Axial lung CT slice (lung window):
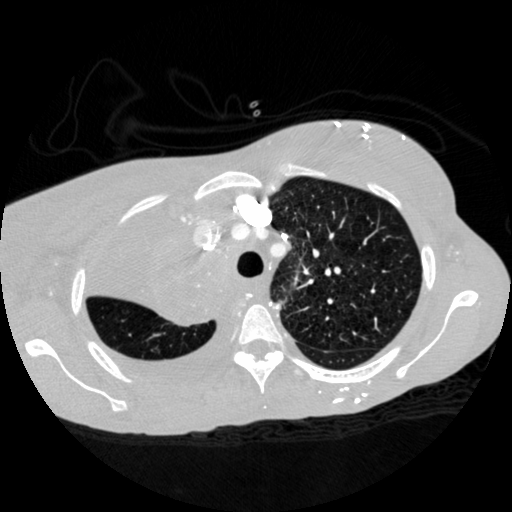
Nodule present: no